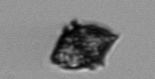
Label: Kryptoperidinium_triquetrum